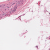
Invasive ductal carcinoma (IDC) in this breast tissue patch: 0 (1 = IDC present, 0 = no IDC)